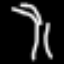
Label: palm tree